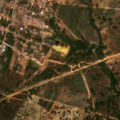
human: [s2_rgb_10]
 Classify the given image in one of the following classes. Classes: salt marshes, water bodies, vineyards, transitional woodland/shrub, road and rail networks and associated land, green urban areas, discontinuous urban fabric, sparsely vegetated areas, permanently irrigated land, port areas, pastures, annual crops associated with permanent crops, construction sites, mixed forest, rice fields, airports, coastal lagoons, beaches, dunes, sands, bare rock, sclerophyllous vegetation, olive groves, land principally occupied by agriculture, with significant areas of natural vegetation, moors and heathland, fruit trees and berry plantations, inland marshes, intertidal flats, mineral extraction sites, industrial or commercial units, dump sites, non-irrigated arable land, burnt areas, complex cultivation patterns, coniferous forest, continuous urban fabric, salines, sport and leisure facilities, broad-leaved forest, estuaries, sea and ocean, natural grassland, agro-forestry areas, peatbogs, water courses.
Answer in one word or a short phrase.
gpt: continuous urban fabric